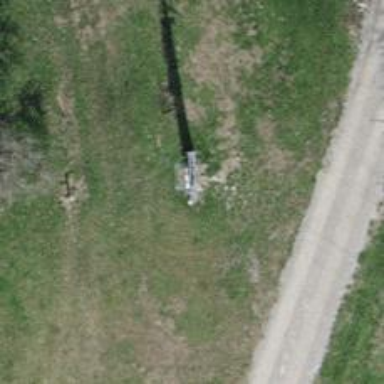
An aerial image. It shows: Distribution transformer attached to power pole.